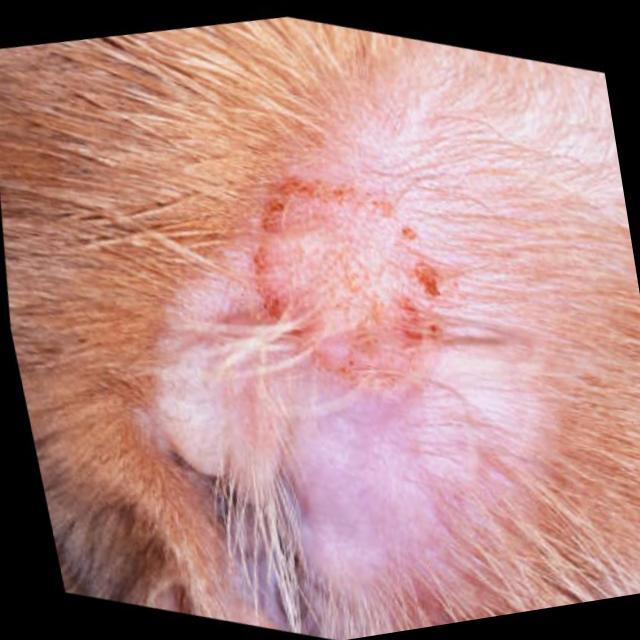
Canine ringworm (Dermatophytosis) — fungal infection caused by Microsporum or Trichophyton. Presents with circular alopecia, scaling, crusting, and broken hairs.